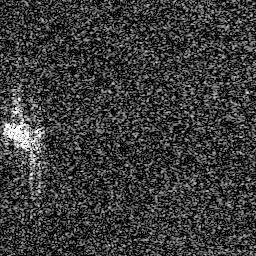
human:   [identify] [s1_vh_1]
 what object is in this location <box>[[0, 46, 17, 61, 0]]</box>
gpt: <ref>1 medium ship at the left</ref>